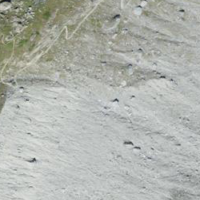
EUNIS habitat code: 48
Species observed at this site:
Empetrum nigrum
Achillea erba-rotta
Lotus corniculatus
Campanula barbata
Gentianella campestris